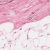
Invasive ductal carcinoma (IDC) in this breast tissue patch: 0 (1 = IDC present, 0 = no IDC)